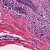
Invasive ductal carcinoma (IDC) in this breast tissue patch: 0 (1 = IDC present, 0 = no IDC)